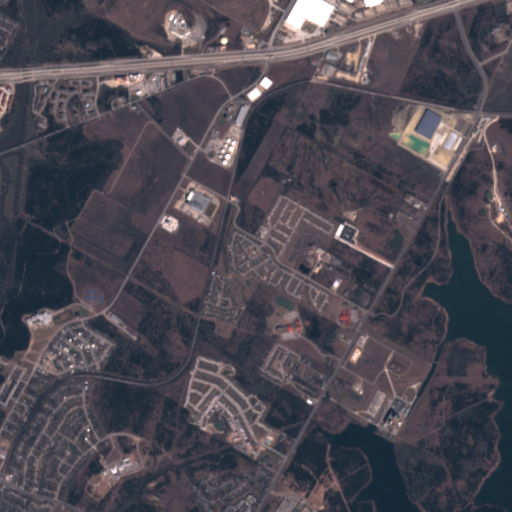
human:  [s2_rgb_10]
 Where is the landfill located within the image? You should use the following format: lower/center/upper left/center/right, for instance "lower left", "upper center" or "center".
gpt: The landfill is located in the upper left of the image.
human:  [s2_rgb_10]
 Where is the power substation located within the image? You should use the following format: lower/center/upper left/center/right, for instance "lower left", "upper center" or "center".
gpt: The power substation is located in the lower right of the image.
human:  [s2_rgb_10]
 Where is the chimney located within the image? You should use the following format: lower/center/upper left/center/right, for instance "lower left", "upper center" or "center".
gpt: The chimney is located in the lower right of the image.
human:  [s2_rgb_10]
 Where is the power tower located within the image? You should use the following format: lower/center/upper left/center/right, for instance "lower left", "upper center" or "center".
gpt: There is no power tower in the image.